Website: lowes
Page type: payment
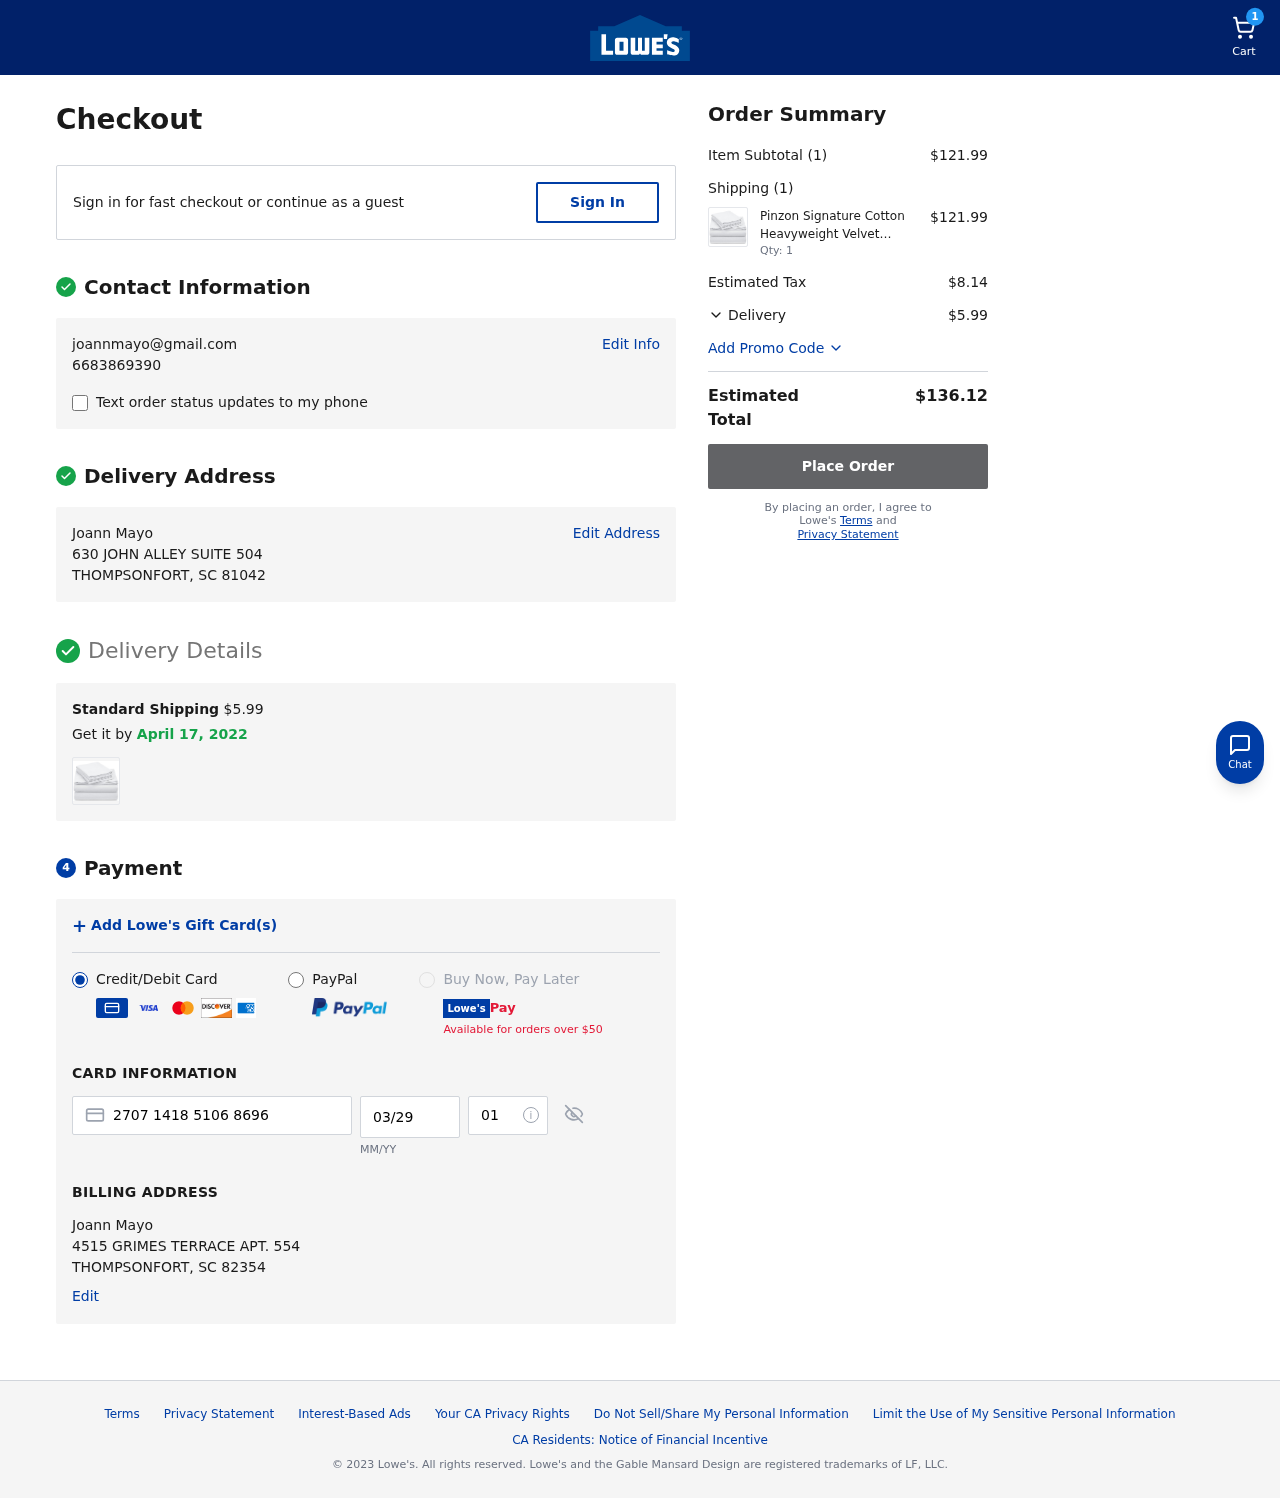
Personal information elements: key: PII_CARD_CVV
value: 016
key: PII_CARD_EXPIRY
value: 03/29
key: PII_CARD_NUMBER
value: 2707 1418 5106 8696
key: PII_CITY_STATE_ZIP2
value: THOMPSONFORT, SC 82354
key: PII_EMAIL
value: joannmayo@gmail.com
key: PII_FULLNAME
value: Joann Mayo
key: PII_FULLNAME2
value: Joann Mayo
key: PII_PHONE
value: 6683869390
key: PII_STREET
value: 630 JOHN ALLEY SUITE 504
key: PII_STREET2
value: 4515 GRIMES TERRACE APT. 554
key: PII_CITY_STATE_ZIP
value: THOMPSONFORT, SC 81042
Product elements: key: PRODUCT1_NAME
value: Pinzon Signature Cotton Heavyweight Velvet Flannel Sheet Set - King, White
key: PRODUCT1_PRICE
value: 121.99
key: PRODUCT1_QUANTITY
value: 1
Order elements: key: ORDER_NUM_ITEMS
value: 1
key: ORDER_SHIPPING_COST
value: $5.99
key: ORDER_DELIVERY_DATE
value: April 17, 2022
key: ORDER_SUBTOTAL
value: $121.99
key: ORDER_NUM_ITEMS2
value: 1
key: ORDER_TAX
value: $8.14
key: ORDER_SHIPPING_COST2
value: $5.99
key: ORDER_TOTAL
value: $136.12